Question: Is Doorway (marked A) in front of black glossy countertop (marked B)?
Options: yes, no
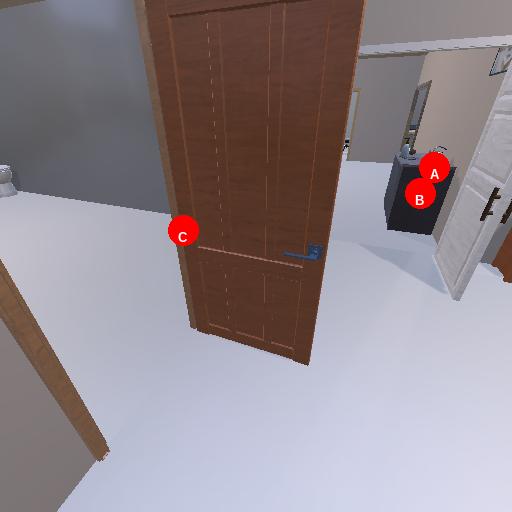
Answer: yes